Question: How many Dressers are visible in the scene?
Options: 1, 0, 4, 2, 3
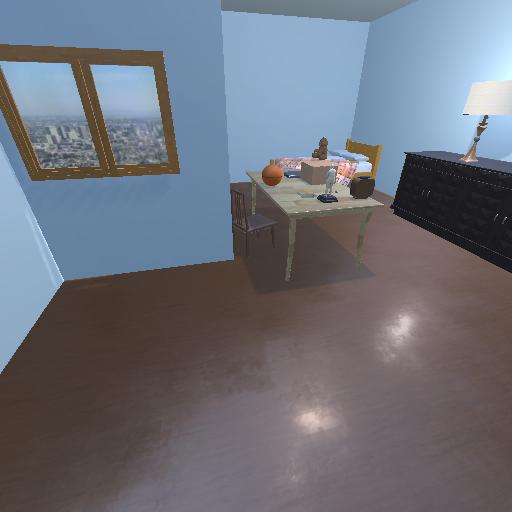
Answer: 1